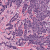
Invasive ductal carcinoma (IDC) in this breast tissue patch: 1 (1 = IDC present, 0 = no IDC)